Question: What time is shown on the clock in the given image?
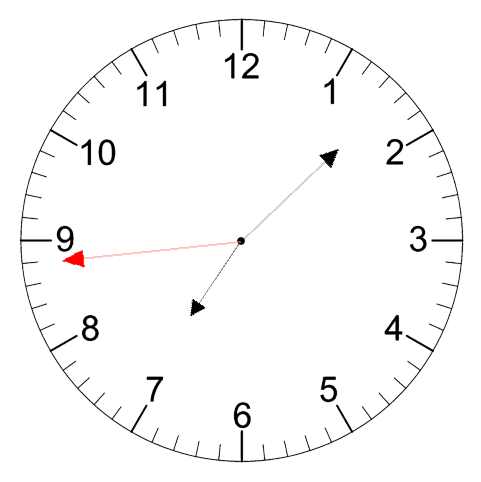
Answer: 07:07:44